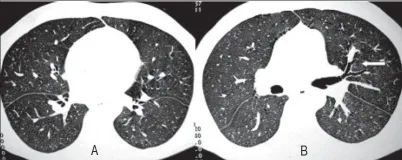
HRCT (axial section) showing presence of 'dark bronchi' relative to the surrounding lung parenchyma (arrow).
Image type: radiology (ct)